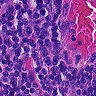
Metastatic tissue present: no